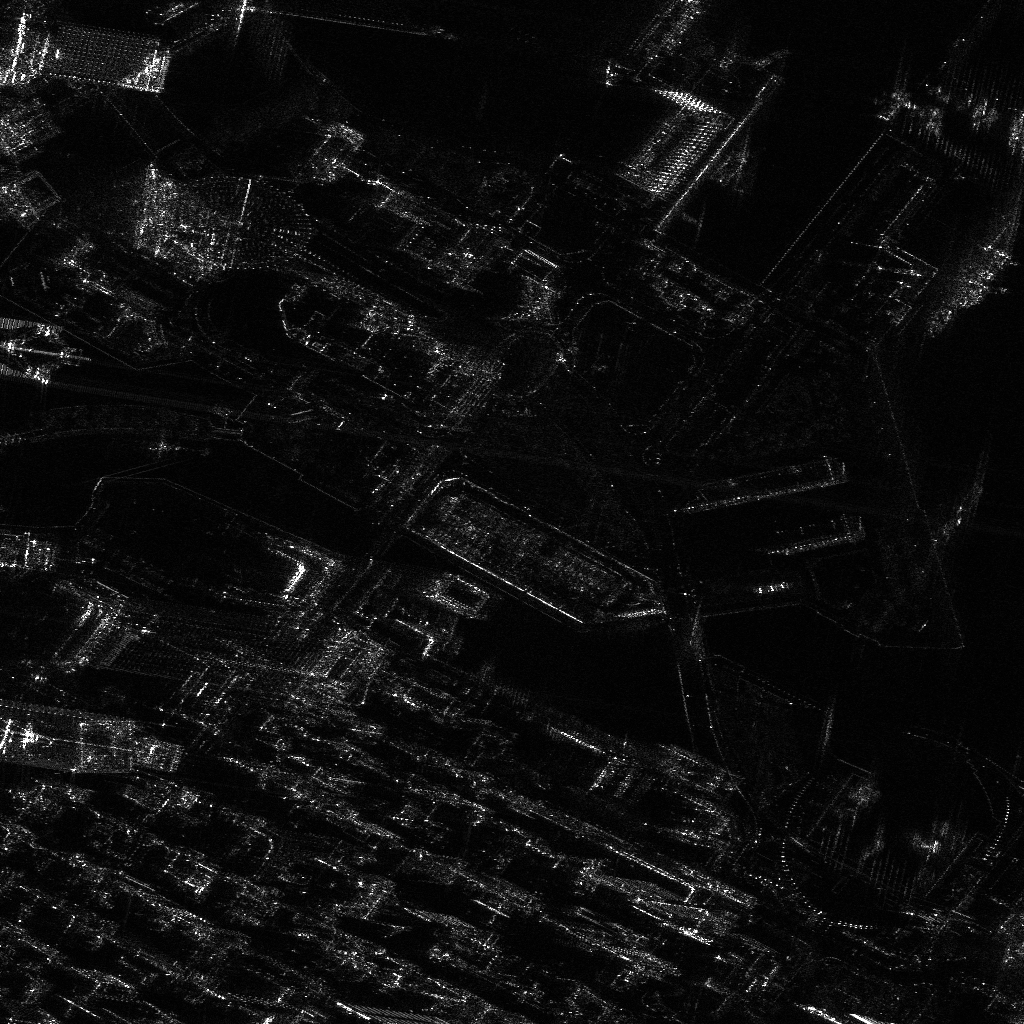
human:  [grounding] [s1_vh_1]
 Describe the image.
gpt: In the satellite image, there is  <ref>7 medium container </ref> <box>[[74, 3, 75, 7, 55], [71, 14, 72, 18, 37], [70, 14, 71, 17, 37], [98, 10, 99, 14, 7], [96, 9, 97, 12, 9], [86, 8, 87, 11, 31], [94, 8, 95, 12, 14]]</box> located at top right.